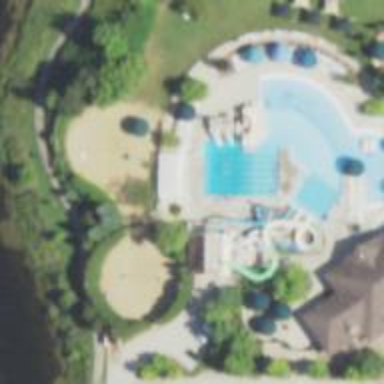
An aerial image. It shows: Water slide attraction.